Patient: sex M, age 66
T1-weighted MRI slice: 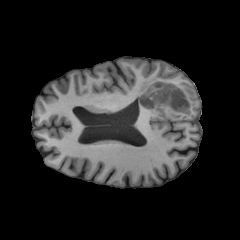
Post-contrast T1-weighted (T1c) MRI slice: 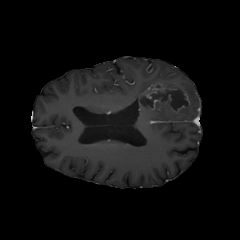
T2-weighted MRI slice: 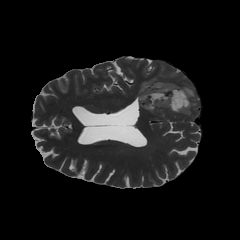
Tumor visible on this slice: yes
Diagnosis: Glioblastoma, IDH-wildtype
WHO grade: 4